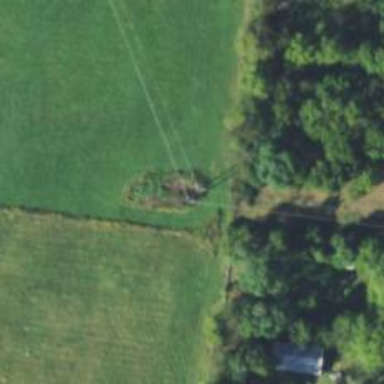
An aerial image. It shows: Power pole.